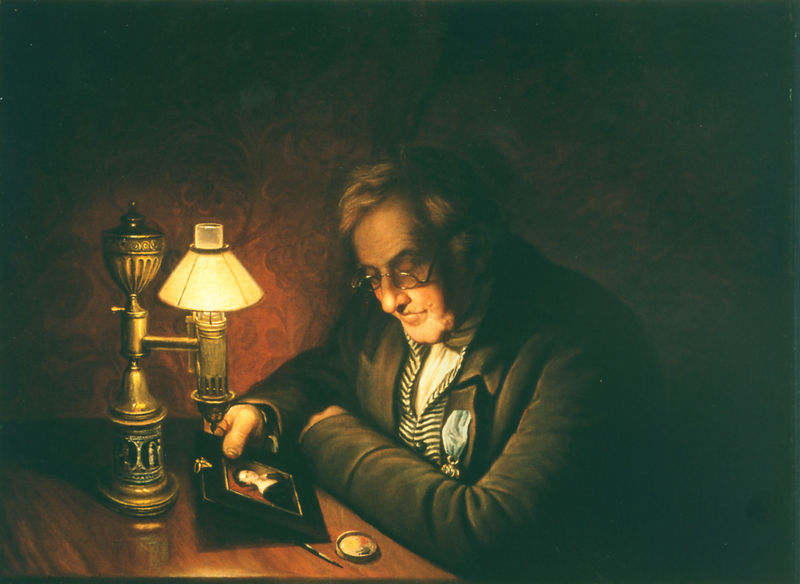
Titel: Portrait du miniaturiste américain James Peale (1749-1831), son jeune frère
Künstler: Charlew Willson Paele
Institution: Detroit, The Detroit Institute of Arts
Schlagwörter: dunkel, gemälde, mann, frau, grau, lampe, profil, schwarz, tisch, zimmer, rot, anzug, blond, hemd, wand, rahmen, bild, bildnis, portrait, porträt, öl, gold, sitzend, tapete, dichter, lesen, streifen, uhr, betrachtung, gedanken, sakko, betrachter, foto, holztisch, messing, brille, orden, anschauen, politiker, stift, betrachten, öllampe, sehnsucht, lichtschein, grauhaarig, kummer, rentner, bürgermeister, fotografiie